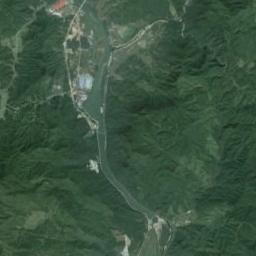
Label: river